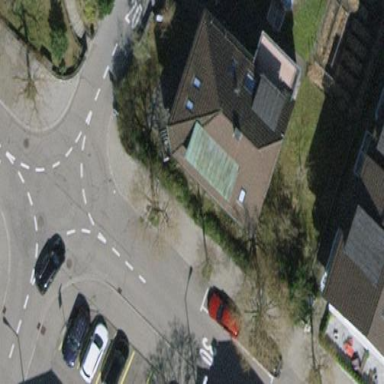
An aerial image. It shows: Hipped roof apartment building.